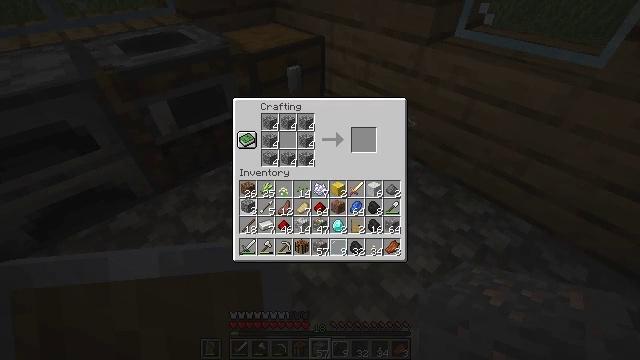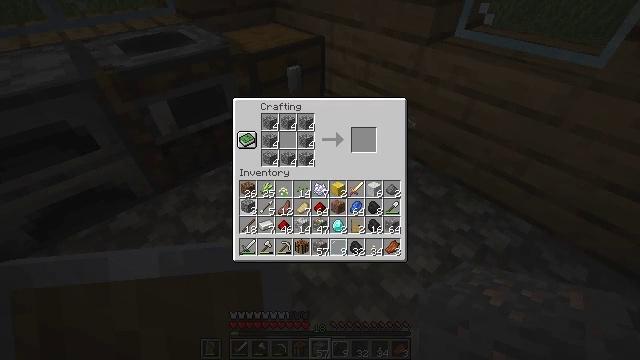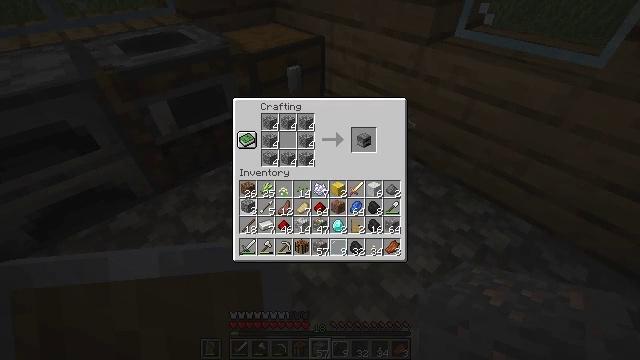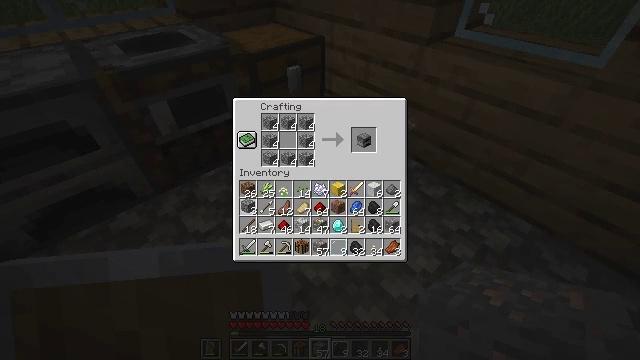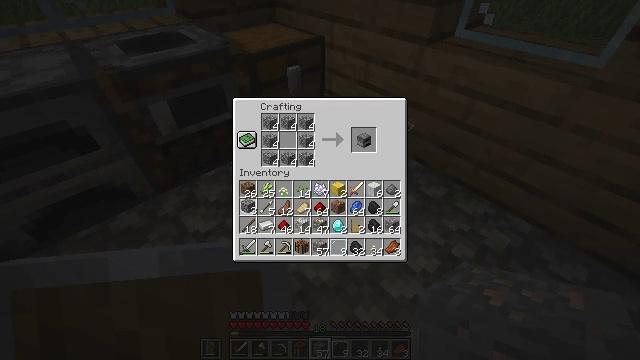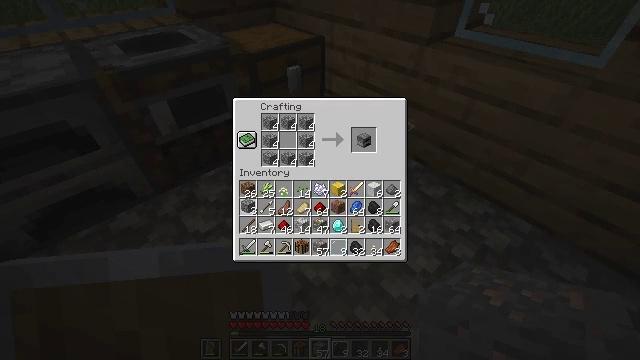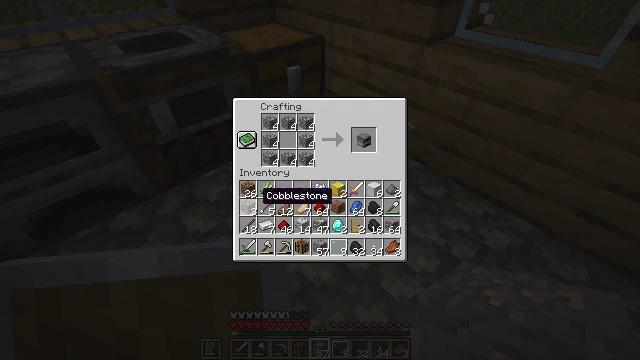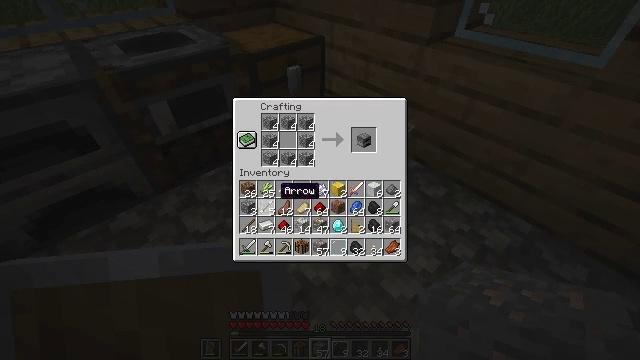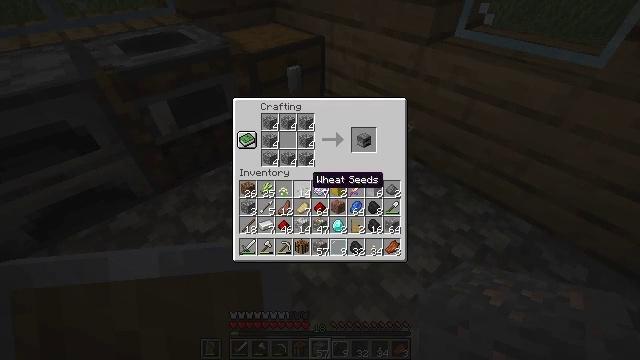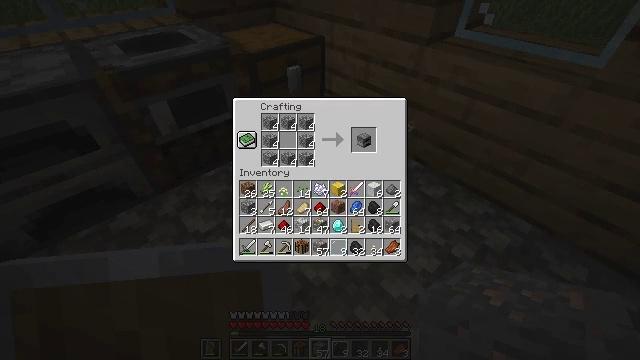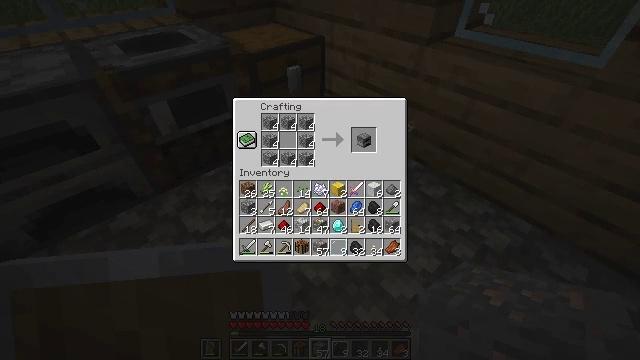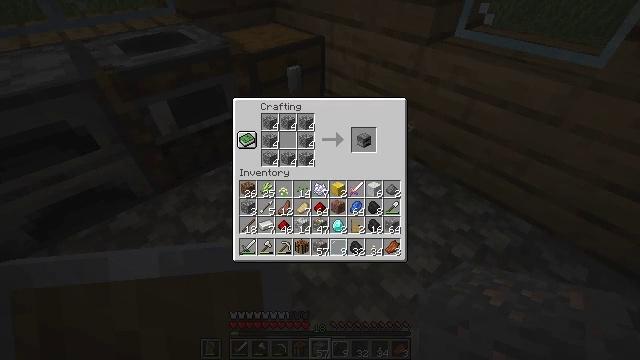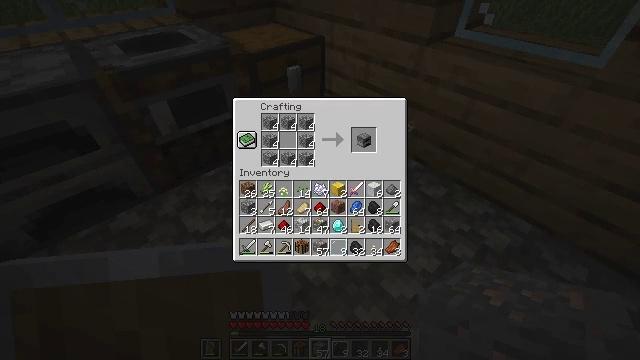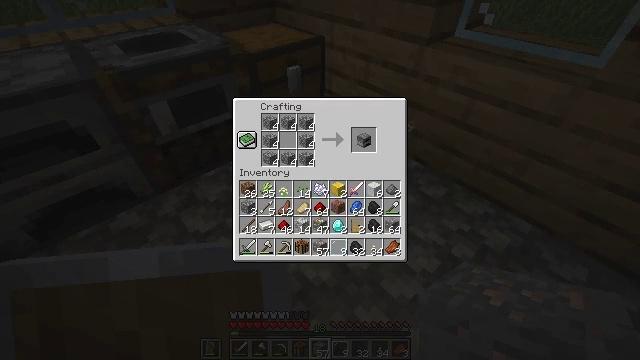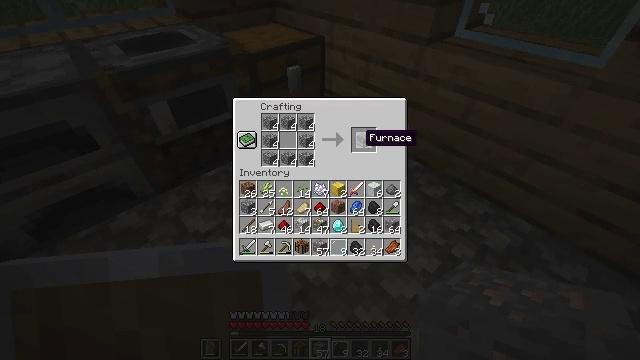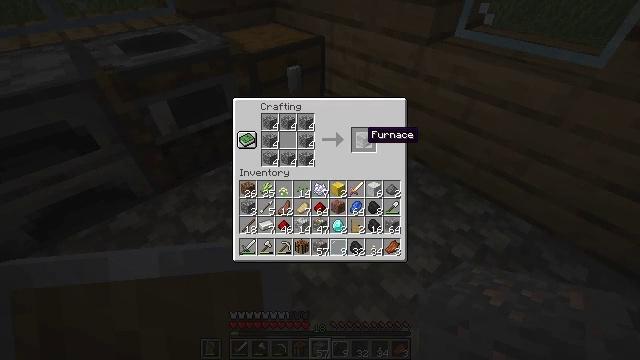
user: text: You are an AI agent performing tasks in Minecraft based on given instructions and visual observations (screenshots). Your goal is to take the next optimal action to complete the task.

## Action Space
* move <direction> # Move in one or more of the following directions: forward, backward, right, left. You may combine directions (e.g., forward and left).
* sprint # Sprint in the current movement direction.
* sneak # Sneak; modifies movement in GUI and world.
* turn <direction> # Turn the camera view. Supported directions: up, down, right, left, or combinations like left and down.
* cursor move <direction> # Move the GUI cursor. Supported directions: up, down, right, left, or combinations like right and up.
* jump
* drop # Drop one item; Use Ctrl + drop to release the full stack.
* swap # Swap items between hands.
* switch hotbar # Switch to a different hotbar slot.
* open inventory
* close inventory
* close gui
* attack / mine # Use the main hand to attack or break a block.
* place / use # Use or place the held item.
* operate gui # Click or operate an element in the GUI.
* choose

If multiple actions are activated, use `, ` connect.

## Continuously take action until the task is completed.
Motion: motion action
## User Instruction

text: Drop an azure bluet.
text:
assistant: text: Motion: no_op
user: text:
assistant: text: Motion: no_op
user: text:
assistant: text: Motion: operate gui
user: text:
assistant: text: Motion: operate gui
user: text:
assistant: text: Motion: operate gui
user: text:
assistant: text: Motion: cursor move right
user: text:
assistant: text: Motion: cursor move right
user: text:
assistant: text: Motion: cursor move right and up
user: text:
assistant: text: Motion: cursor move right and up
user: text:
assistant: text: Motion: cursor move right and up
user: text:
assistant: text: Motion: no_op
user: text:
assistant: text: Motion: no_op
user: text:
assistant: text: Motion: no_op
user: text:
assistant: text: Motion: no_op
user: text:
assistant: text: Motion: no_op
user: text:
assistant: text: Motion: no_op
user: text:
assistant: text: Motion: no_op
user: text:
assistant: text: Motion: no_op
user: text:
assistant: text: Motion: no_op
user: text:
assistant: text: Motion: no_op
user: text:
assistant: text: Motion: no_op
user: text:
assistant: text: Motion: no_op
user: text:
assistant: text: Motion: no_op
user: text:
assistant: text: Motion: no_op
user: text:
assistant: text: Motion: no_op
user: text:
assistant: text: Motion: no_op
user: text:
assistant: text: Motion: no_op
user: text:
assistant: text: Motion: no_op
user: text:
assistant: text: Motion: no_op
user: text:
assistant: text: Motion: no_op